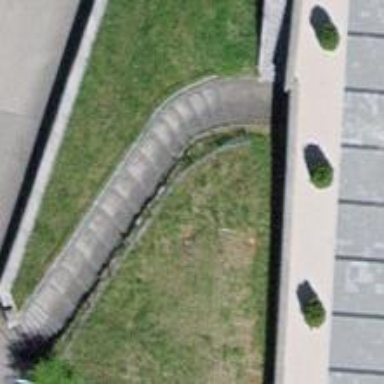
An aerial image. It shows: Road with steps.